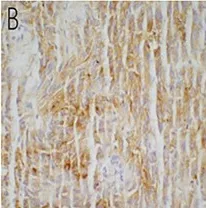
Immunolabeling was positive for EMA.
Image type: pathology (immunostaining)